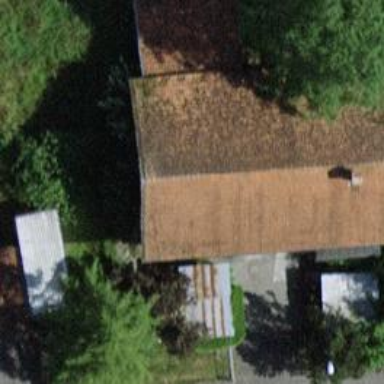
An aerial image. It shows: Detached building.